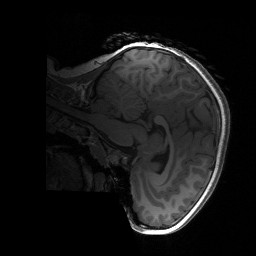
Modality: T1w
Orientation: sagittal
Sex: female
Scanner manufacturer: siemens
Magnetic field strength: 3 T
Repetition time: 1.9 s
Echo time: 0.00243 s